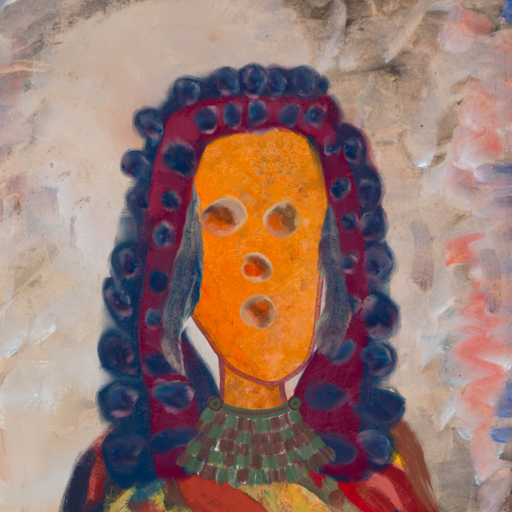
Background: Roy_Bahadur, Head And Neck Front: Hypocrite, Face Front: Rupkatha, Bust: Mother_And_Son_Son, Hair Front: Hill_Girl, Head Accessory: Blank, Second Necklace: After_Raid, Necklace: Blank, Baby: Blank